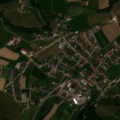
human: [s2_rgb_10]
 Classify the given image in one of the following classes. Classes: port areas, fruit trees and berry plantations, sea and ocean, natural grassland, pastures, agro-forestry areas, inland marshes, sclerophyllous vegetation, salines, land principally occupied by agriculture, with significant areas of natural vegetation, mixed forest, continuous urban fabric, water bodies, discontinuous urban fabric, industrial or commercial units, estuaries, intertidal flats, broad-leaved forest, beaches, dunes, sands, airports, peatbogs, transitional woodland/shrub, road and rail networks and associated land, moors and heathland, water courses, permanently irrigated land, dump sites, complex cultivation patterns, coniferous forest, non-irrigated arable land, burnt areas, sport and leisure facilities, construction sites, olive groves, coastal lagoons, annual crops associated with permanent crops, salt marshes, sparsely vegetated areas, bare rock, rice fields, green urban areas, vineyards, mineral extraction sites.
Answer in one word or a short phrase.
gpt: discontinuous urban fabric, non-irrigated arable land, pastures, complex cultivation patterns, land principally occupied by agriculture, with significant areas of natural vegetation, mixed forest